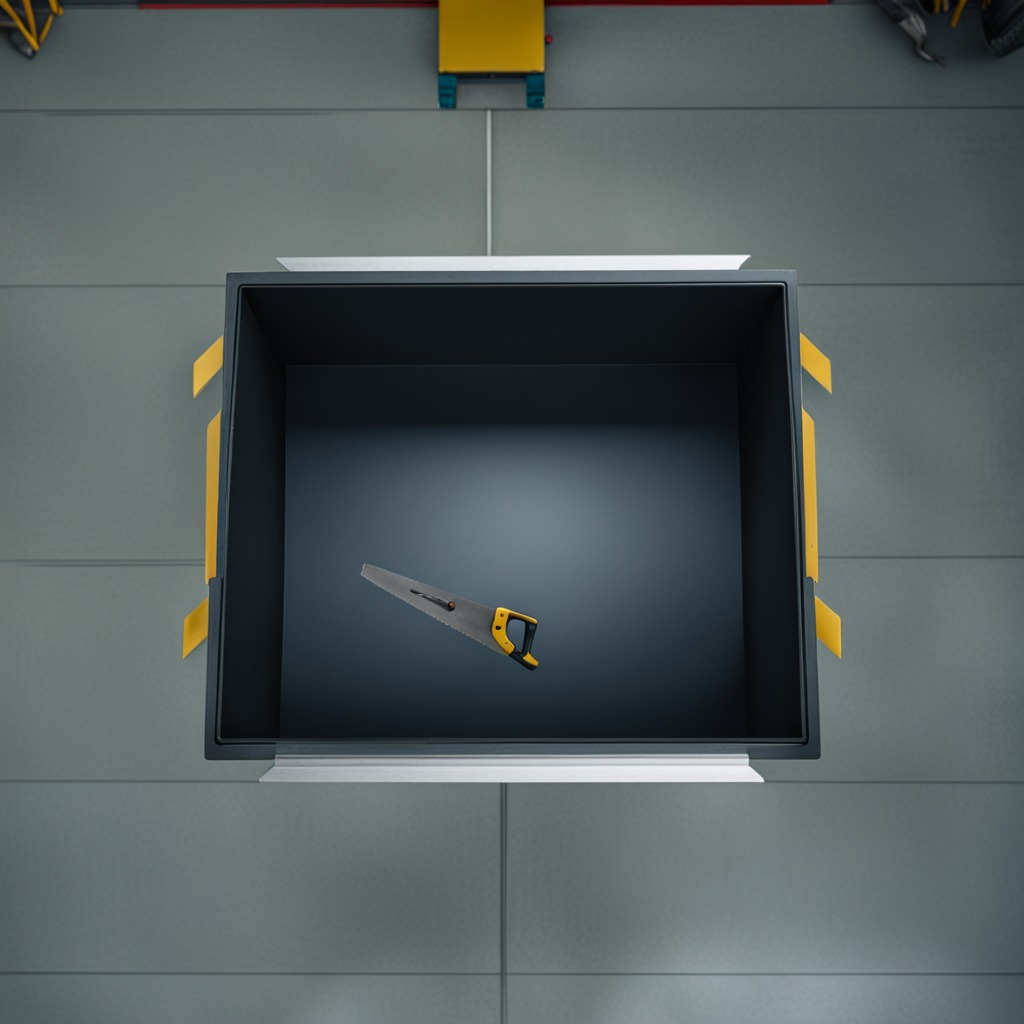
A metal saw lies on the toolbox surface in an airplane hangar workshop.